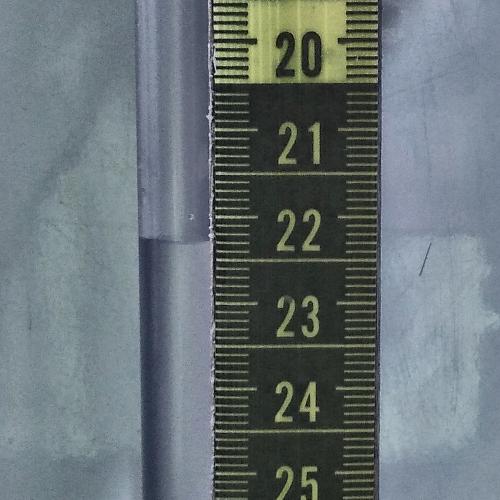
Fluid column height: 22.3 cm